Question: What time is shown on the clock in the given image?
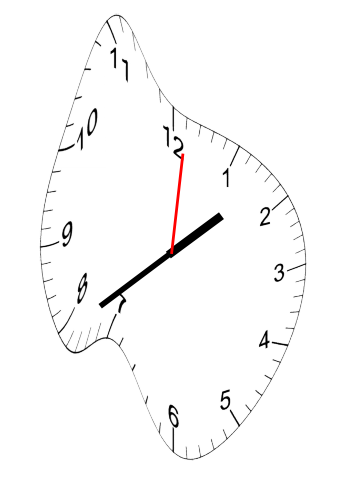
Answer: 01:39:01